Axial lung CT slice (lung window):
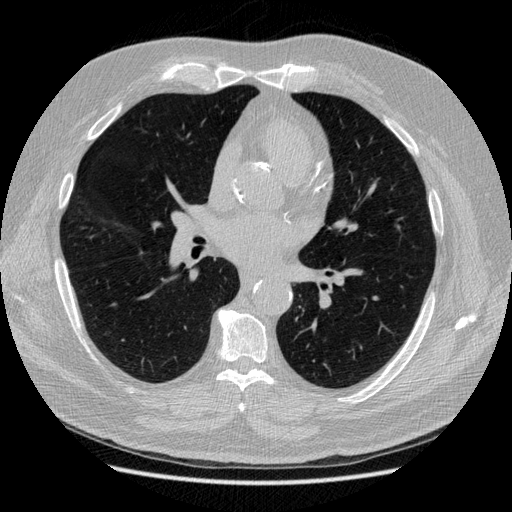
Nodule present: no